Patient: sex M, age 66
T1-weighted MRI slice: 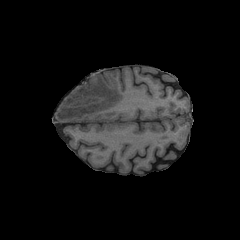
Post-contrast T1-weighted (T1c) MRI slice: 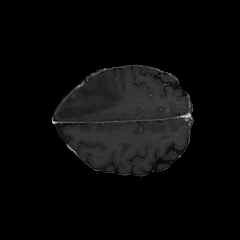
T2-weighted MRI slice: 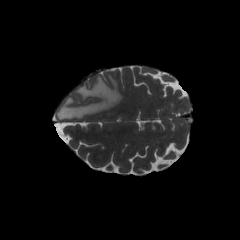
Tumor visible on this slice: yes
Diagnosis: Glioblastoma, IDH-wildtype
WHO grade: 4